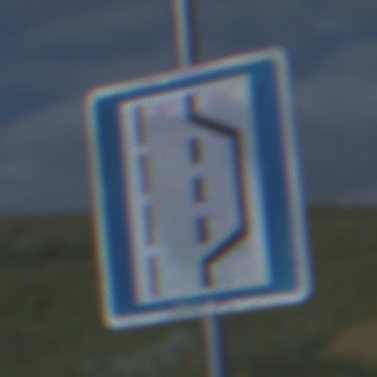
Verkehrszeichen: NothalteUndPannenbucht
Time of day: Night
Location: Outdoor (Nature)
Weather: PartlyCloudy
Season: NotSpecified
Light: Natural